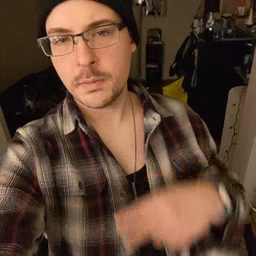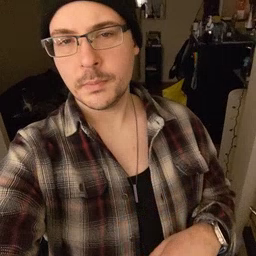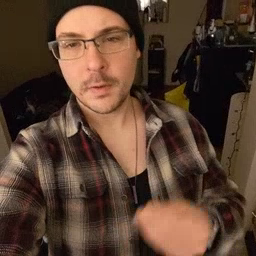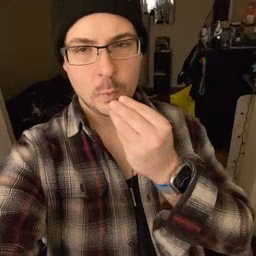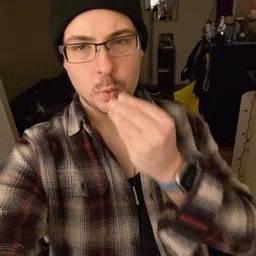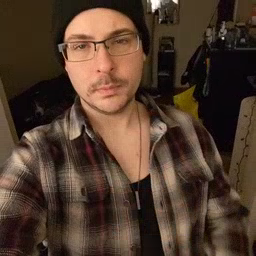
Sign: food